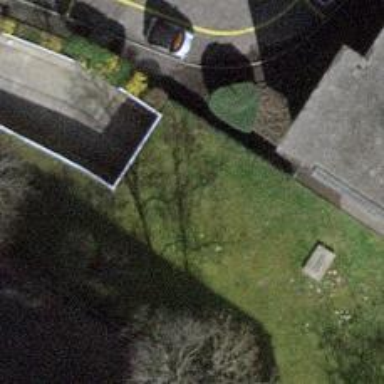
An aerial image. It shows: Driveway tunnel that serves as roadway.